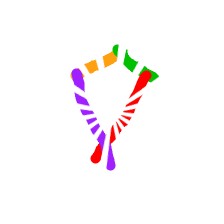
Shape: kite